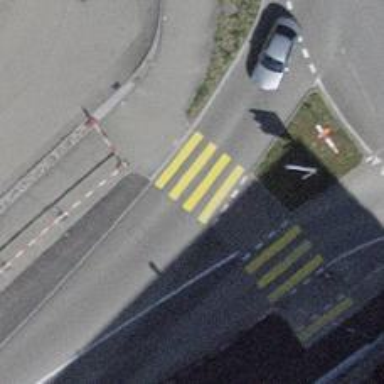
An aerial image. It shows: Uncontrolled zebra crossing with yellow markings.